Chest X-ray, PA view. Patient: 30 years old, sex M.
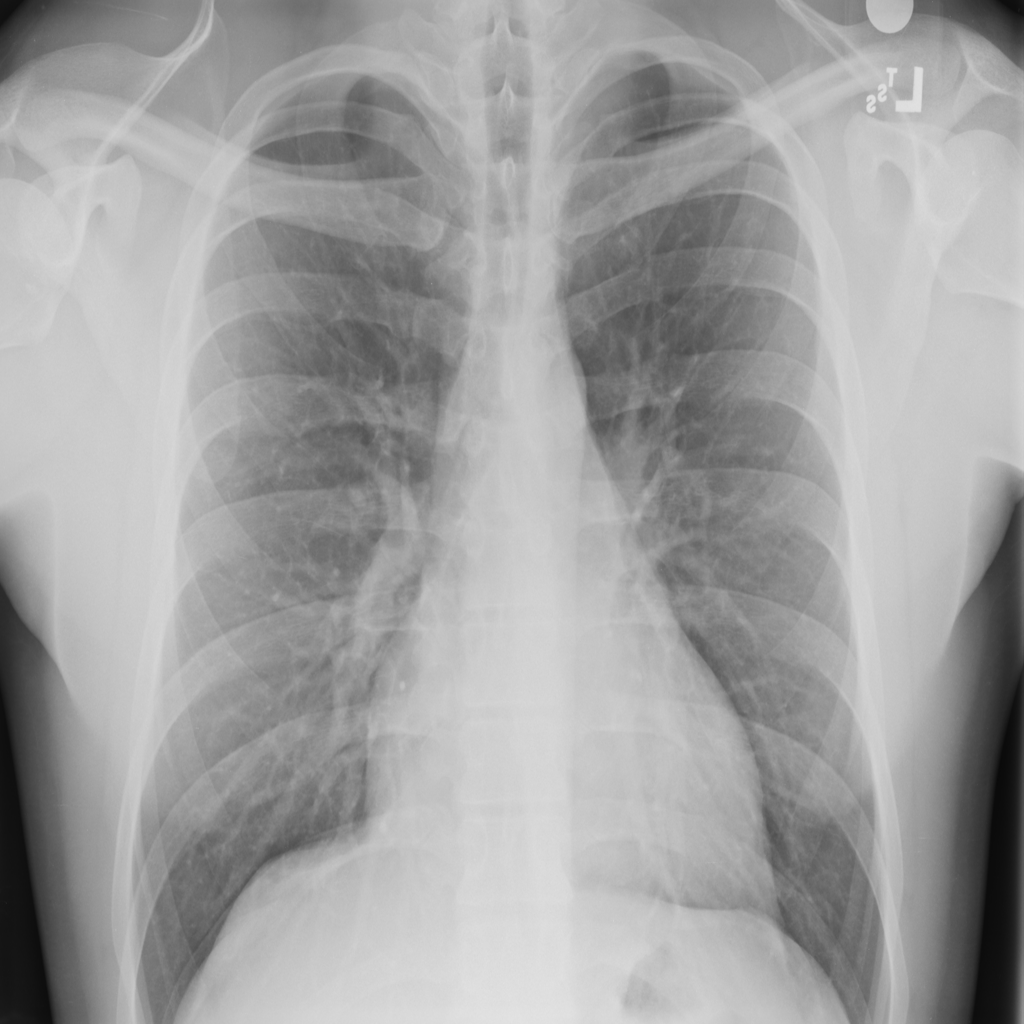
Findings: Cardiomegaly